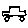
Label: car